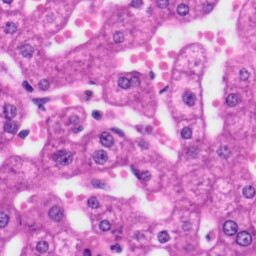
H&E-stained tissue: Liver